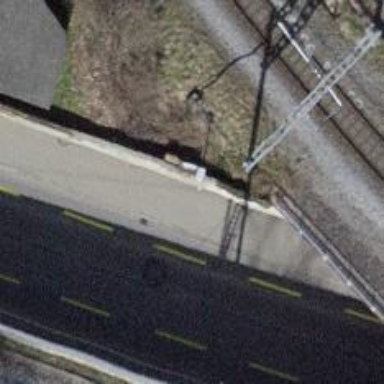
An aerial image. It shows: Retaining wall.